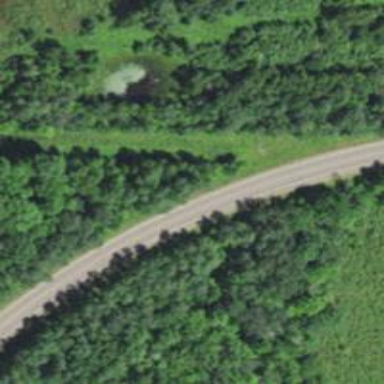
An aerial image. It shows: Secondary road.